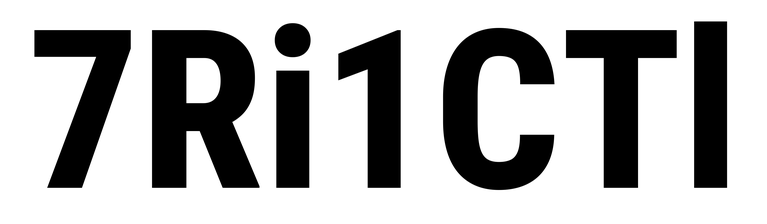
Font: Roboto_Condensed_ExtraBold